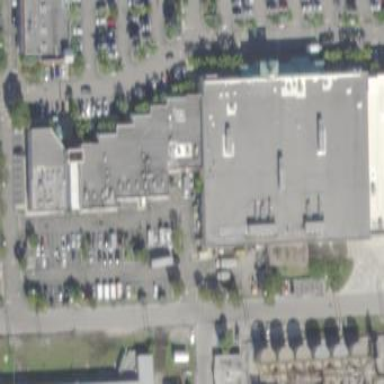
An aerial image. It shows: Building that houses supermarket.